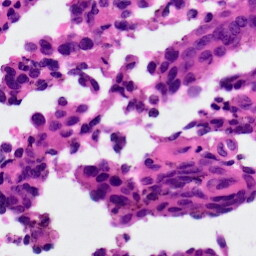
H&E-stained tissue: Ovarian